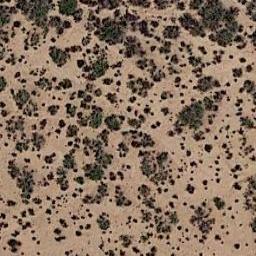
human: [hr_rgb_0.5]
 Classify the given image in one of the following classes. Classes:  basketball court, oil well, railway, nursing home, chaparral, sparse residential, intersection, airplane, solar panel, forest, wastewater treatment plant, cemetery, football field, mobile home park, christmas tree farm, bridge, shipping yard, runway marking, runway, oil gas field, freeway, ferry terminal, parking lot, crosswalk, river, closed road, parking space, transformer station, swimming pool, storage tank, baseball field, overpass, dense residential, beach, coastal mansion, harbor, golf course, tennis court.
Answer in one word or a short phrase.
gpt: chaparral